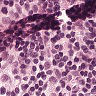
Metastatic tissue present: no